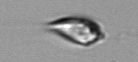
Label: Oxytoxum